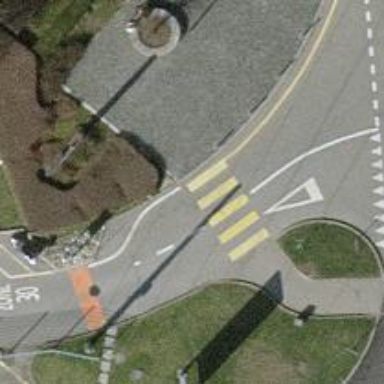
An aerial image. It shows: Marked crossing on footway with clear markings.